Question: I keep getting the following error in MS Visual Stdio:
> Unable to copy file "obj\Debug[Program].exe" to "bin\Debug[Program].exe". The process cannot access the file 'bin\Debug[Program].exe' because it is being used by another process.
This happens randomly after I close and/or stop the debugger. The program is closed, but VS keeps a couple handles open to the program.

The only way I've found to be able to re-debug is to close Visual Studio, and reopen it, which is very annoying.
Any idea why this is happening, and how I can run the debugger again without first closing it?
This has happened in 2013 Ultimate, and 2015 Ultimate.
Thanks.
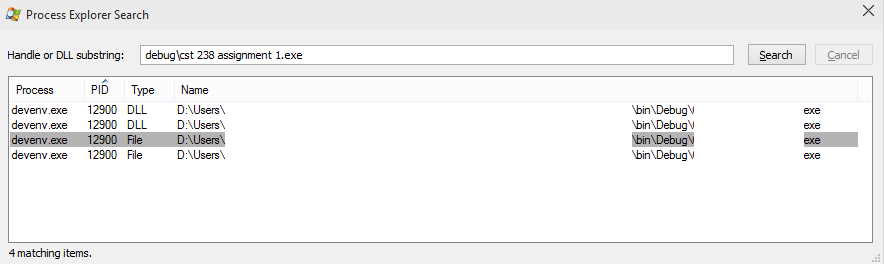
Answer: I am going to propose a new solution, that permanently fixes it. I have always done this, when experiencing "Debugger" issues that occur mostly when moving to a new Visual Studio with an old Solution, so your mileage may vary.
If, switching back to AnyCPU configuration allows you to debug again, then I believe the following steps will fix it.
1. Go into "Configuration Manager", change "Active solution platform:" to Any CPU, click the down Arrow again, and select "Edit...", delete ANY custom entries here, even if it is just x86 and x64.
2. In the same Window, enter the Platform under your Project and repeat Step 1. Remove all entries but AnyCPU.
3. Close Configuration Manager.
4. Go to "Build" menu and click "Clean Solution".
5. Restart Visual Studio 2015 CTP 5 as Administrator. Open your solution. Use "Any CPU" for one build, Release or Debug, and then close back out of it. Just verify you are able to basically use the "Any CPU" target still.
6. Minimize Visual Studio, go into your solution and clean out all your Bins/Release and Debugs, including any x86/x64 Release/Debug folders if they are still present.
7. Maximize Visual Studio, enter Configuration Manager, rebuild your platform targets (x86/x64) copying settings from the verified working: "Any CPU".
8. Start happily working again!
The error is caused by incorrect, out of date, or corrupted "Target Platform" settings saved in the Solution / Project. You can repeat the steps above, again removing the "Any CPU" setting under the Project Solutions, as it can also have bad juju cached in there. Adding it again with the terms "Any CPU" settings copy settings "Empty Settings" may also fix the issue. You then want to remove everything else, and re-add it as x86/x64 using the new Any CPU settings.
Decided to make a How-To with illustrations on my <URL>.
Now if you only have "Any CPU" as your configuration as an issue, there are three things that can cause this. "Any CPU" setting that needs refreshing, open stream can equal open handles, or possibly a StackOverflow exception, just hasn't overflowed yet.
If this is occurring with "Any CPU" and you have no other target solutions, you may first want try this. Add one new platform target, x86/x64, Copy settings from Any CPU is fine. This will allow you to remove Any CPU, from the Configuration Manager and the Solution. You can then Add a new solution, called Any CPU, with "empty settings" as the setting option. Then remove x86/x64. This forces a refresh of the Any CPU configuration inside your project. Try having a build or two.
If it is still occurring, you more than likely need to revisit your code if it is occurring with "Any CPU". This could be a bad streaming/unclosed stream issue, a poor COM call that is hung in system etc. Whenever I am experimenting with Unmanaged code, or system processes, I try and handle application hangs and StackOverflows. Which may be occurring as mentioned previously.
'''
Application.SetUnhandledExceptionMode(UnhandledExceptionMode.CatchException);
AppDomain.CurrentDomain.UnhandledException +=
new UnhandledExceptionEventHandler(CurrentDomain_UnhandledException);
Application.ThreadException +=
new ThreadExceptionEventHandler(Application_ThreadException);
static void CurrentDomain_UnhandledException(object sender, UnhandledExceptionEventArgs e)
{
try
{
Exception ex = (Exception)e.ExceptionObject;
MessageBox.Show("Congratulations, you have broken this program like no other user before you!
" +
"Exception : " + ex.Message + "
" + "Stack : " + ex.StackTrace,
"Ridonculous Exception Occurred", MessageBoxButtons.OK, MessageBoxIcon.Stop);
}
finally
{
Application.Exit();
}
}
static void Application_ThreadException(object sender, ThreadExceptionEventArgs e)
{
try
{
MessageBox.Show("This is a StackOverflow Exception!
" +
"Exception : " + e.Exception.Message + "
" + "Stack : " + e.Exception.StackTrace,
"Ridonculous StackOverflow Exception Occurred", MessageBoxButtons.OK, MessageBoxIcon.Stop);
}
finally
{
Application.Exit();
}
}
'''
Source: <URL>

Anything else, would be beyond my level of knowledge. Best of luck to you!